Question: How do I stretch a static box to fit horizontally on the frame?
Code:
'''
class XPanel(wx.Panel):
def __init__(self, parent):
wx.Panel.__init__(self, parent, -1)
self.box = wx.StaticBox(self, -1, "X CONTROL PANEL")
self.bsizer = wx.StaticBoxSizer(self.box, wx.VERTICAL)
self.t = wx.StaticText(self, -1, "X command: ")
self.cmdtext = wx.TextCtrl(self, -1, "")
self.itpsend_btn = wx.Button(self, -1, " Send ")
self.bsizer.Add(self.t, 0, wx.TOP|wx.LEFT, 10)
self.bsizer.Add(self.cmdtext, 0 , wx.ALL|wx.EXPAND)
self.bsizer.Add(self.itpsend_btn, 0, wx.ALL|wx.CENTER)
self.border = wx.BoxSizer()
self.border.Add(self.bsizer, -1, wx.EXPAND|wx.ALL, 25)
self.SetSizer(self.border)
'''
I'm getting this:

But I would like it to be strecthed in wide to fit the frame.
Please educate. Thanks.
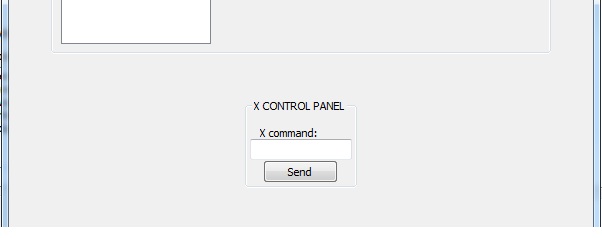
Answer: Your XPanel is correct. Your problem is not in XPAnel but in the frame that holds this and other panels (from your image there is at least and additional panel).
Is in the frame that you must tell the panel to expand and fit the full frame. So , you must use wx.EXPAND as shown here: